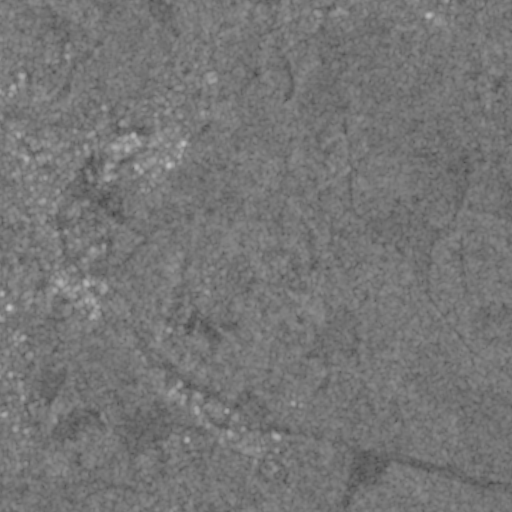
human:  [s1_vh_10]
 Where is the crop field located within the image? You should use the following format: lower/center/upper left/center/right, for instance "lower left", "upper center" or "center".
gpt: The crop field is located in the lower right of the image.
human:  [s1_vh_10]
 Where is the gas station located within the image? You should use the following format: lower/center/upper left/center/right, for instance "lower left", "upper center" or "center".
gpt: The gas station is located in the upper left of the image.
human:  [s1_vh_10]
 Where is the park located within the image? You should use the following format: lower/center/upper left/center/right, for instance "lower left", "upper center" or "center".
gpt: The park is located in the upper left of the image.
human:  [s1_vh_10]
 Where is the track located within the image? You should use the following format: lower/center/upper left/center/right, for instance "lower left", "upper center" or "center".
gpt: The track is located in the center left of the image.
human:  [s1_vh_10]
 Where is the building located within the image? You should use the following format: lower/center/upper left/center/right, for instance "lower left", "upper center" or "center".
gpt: There is no building in the image.

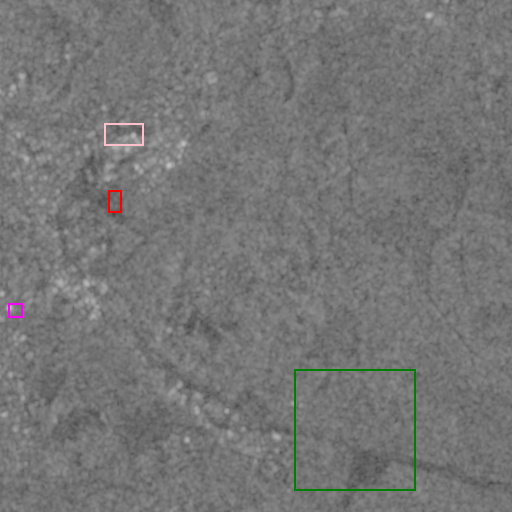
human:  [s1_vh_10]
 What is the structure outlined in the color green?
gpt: The structure outlined in green is a crop field.
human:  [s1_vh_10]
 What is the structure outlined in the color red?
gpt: The structure outlined in red is a park.
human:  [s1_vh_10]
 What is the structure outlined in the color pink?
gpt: The structure outlined in pink is a parking lot.
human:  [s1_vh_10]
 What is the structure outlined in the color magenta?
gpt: The structure outlined in magenta is a power substation.
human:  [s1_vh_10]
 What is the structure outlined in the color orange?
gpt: There is no orange outline.